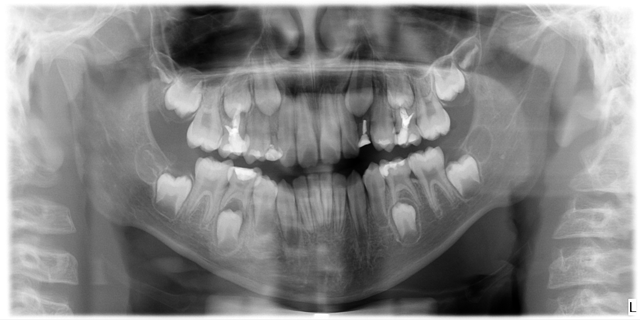
adult